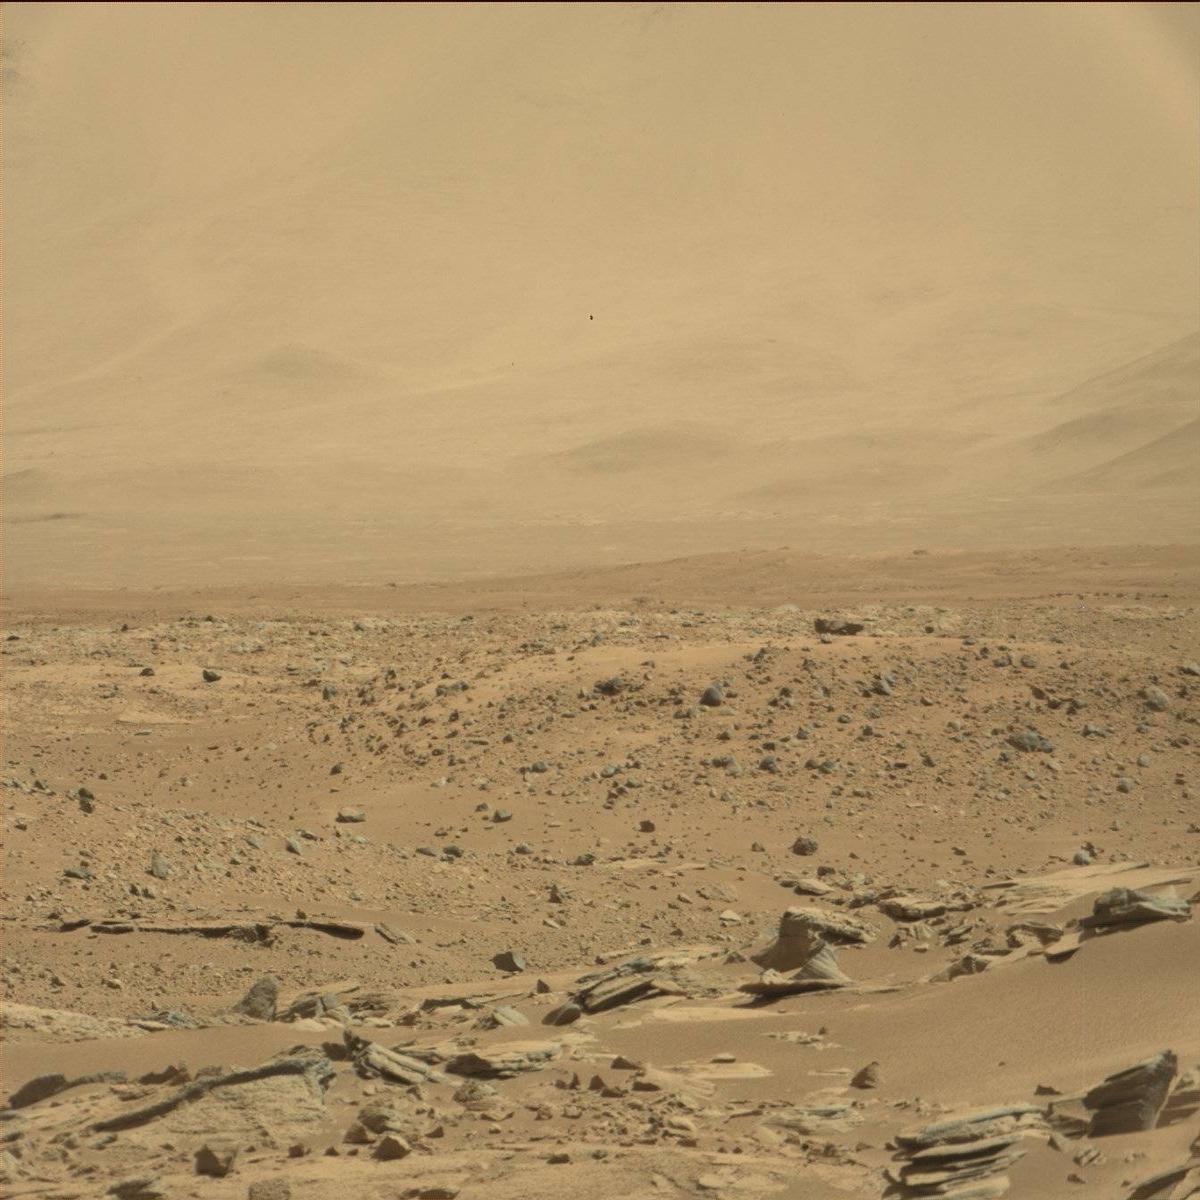
Terrain classes present: Bedrock, Ridge, Sand / Soil